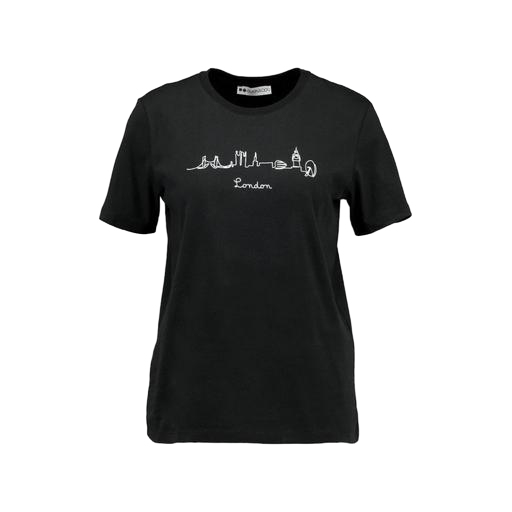
black city print boyfriend t-shirt, black sundown print t-shirt, black jersey t-shirt print, white background